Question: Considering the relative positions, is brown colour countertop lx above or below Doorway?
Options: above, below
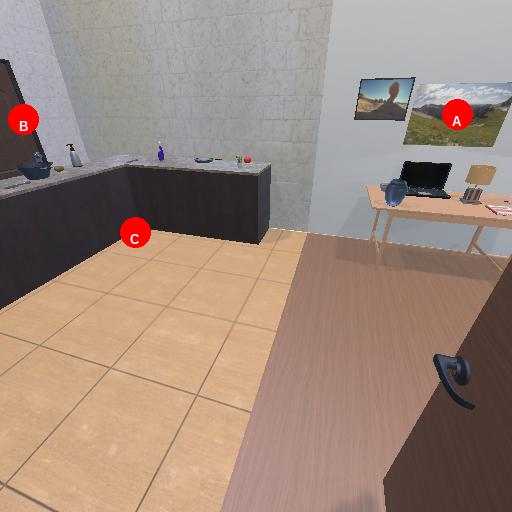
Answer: above